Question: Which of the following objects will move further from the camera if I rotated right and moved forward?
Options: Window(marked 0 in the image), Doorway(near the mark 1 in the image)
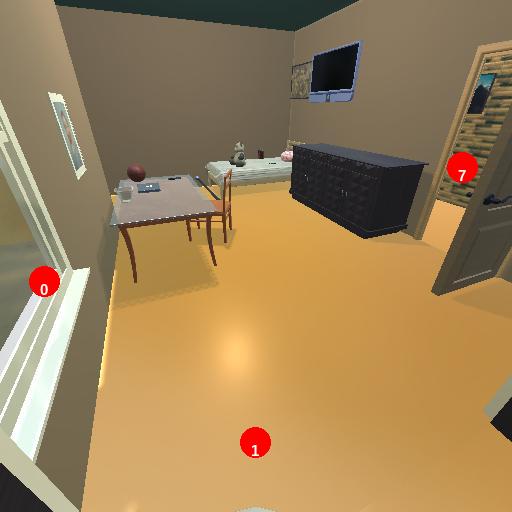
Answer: Window(marked 0 in the image)